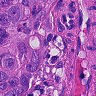
Metastatic tissue present: yes